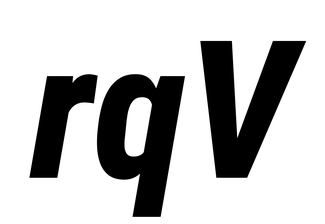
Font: Roboto-Italic_Condensed_ExtraBold_Italic